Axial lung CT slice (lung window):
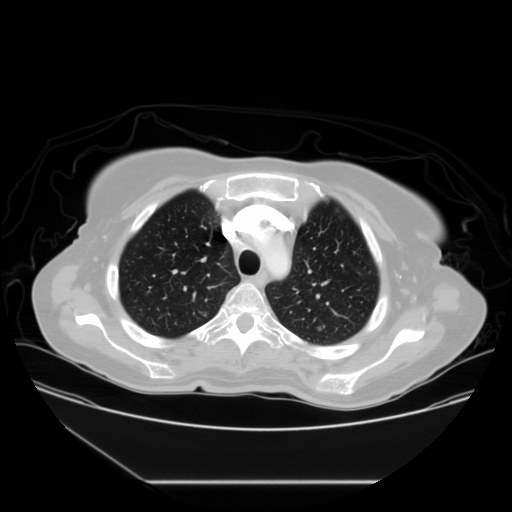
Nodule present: yes
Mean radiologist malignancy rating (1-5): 2.5